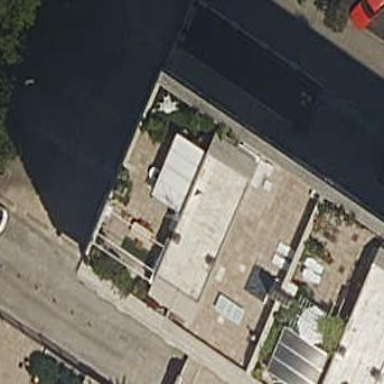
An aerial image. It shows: Part of building.